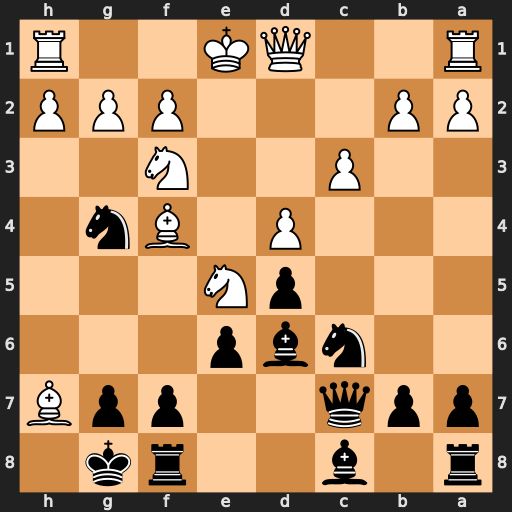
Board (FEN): r1b2rk1/ppq2ppB/2nbp3/3pN3/3P1Bn1/2P2N2/PP3PPP/R2QK2R
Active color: b
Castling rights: KQ
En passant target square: -
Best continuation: Kxh7 Ng5+ Kg8